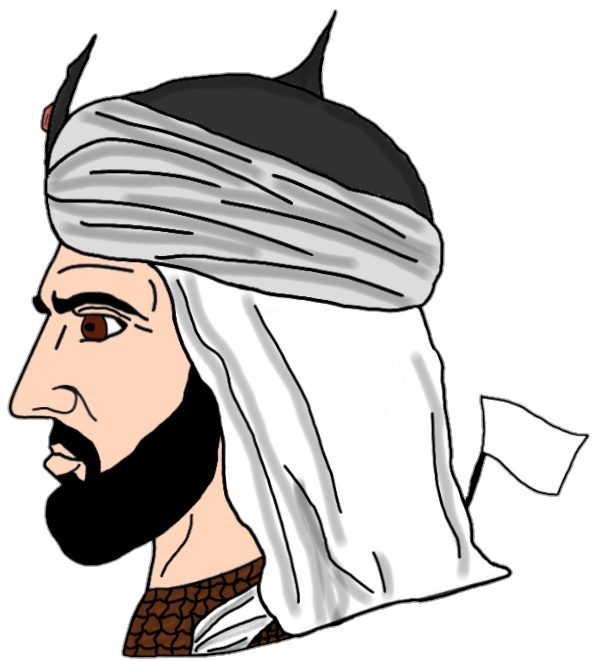
Label: 4_Yes_Chad